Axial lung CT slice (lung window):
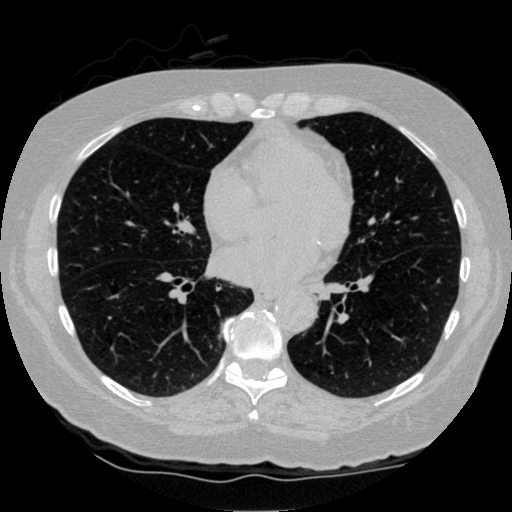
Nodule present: no